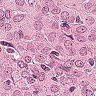
Metastatic tissue present: yes